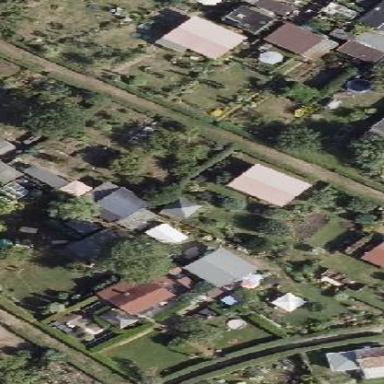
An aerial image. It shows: Plot within allotments.